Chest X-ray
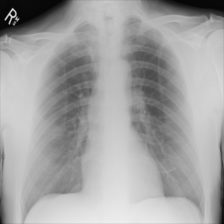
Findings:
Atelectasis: negative
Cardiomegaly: negative
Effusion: negative
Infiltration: negative
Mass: negative
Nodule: negative
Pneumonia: negative
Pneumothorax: negative
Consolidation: negative
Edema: negative
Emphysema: negative
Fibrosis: negative
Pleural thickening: negative
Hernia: negative